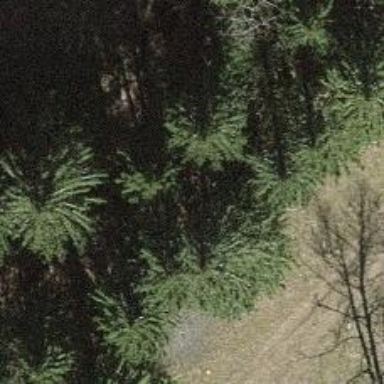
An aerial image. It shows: Single tag "natural: tree."